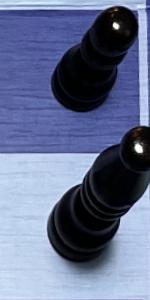
Label: Bishop_Black